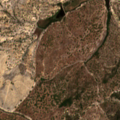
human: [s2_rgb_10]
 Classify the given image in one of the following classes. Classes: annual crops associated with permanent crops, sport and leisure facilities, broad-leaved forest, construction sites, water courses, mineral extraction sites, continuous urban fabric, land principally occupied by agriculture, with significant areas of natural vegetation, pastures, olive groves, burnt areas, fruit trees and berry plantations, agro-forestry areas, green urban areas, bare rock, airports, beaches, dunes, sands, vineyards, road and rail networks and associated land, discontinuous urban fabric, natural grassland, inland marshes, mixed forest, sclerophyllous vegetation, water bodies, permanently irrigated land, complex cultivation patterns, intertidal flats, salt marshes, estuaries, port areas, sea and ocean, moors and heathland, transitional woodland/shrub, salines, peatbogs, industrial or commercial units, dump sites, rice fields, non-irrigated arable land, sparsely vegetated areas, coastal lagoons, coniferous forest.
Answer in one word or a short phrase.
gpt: broad-leaved forest, transitional woodland/shrub